【题型】解答题　【知识点】平面几何　【难度】medium
如图, 在 \( \text{Rt}\triangle ABC \) 中, \( \angle ABC = 90^\circ \), 点 \( D \) 在边 \( AC \) 上, 过点 \( D \) 作 \( DE \) 垂直 \( AC \) 交 \( AB \) 于点 \( E \), 连接 \( EC \)、\( BD \) 交于点 \( F \).

(1) 求证: \( \triangle ABD \backsim \triangle ACE \);

(2) 如果 \( BC = BE \), 求证: \( \frac{1}{2}CE^2 = BF \cdot BD \).
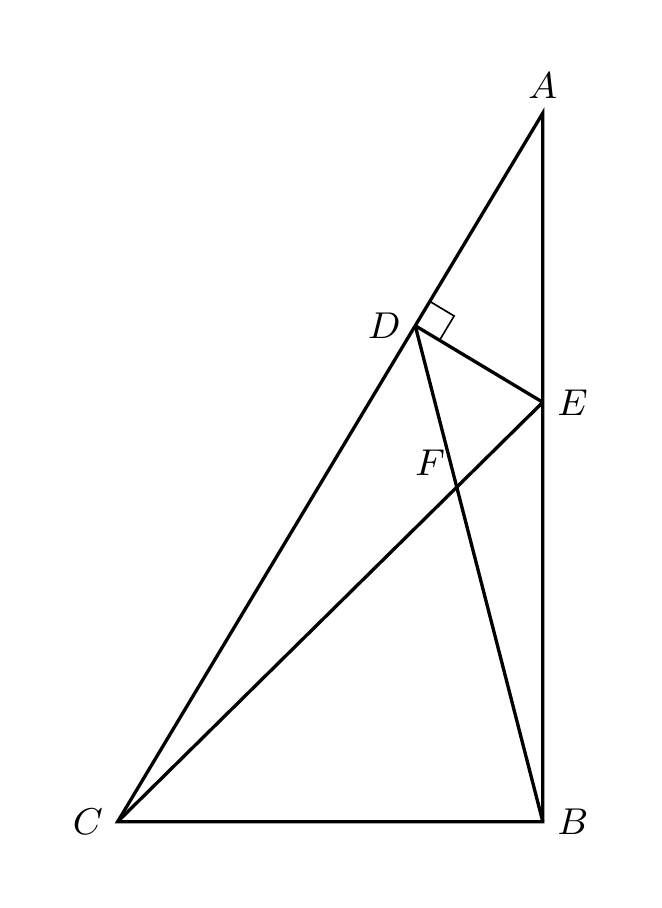
【解答】
【答案】(1) 详见解析

(2) 详见解析

\vspace{1em}

【知识点】用勾股定理解三角形、相似三角形的判定与性质综合

\vspace{1em}

【分析】本题考查了相似三角形的判定与性质、勾股定理等知识:

(1) 由 \( \angle ADE = \angle ABC = 90^\circ \), \( \angle A = \angle A \), 证明 \( \triangle ADE \backsim \triangle ABC \), 得 \( \frac{AD}{AB} = \frac{AE}{AC} \), 所以 \( \frac{AD}{AE} = \frac{AB}{AC} \), 则 \( \triangle ABD \backsim \triangle ACE \);

(2) 由相似三角形的性质得 \( \angle ABD = \angle ACE \), 推导出 \( \angle BDC = \angle BEC \), 由 \( BC = BE \), \( \angle CBE = 90^\circ \), 得 \( \angle BCF = \angle BEC \), \( CE^2 = BC^2 + BE^2 = 2BC^2 \), 则 \( \angle BCF = \angle BDC \), \( BC^2 = \frac{1}{2}CE^2 \), 而 \( \angle FBC = \angle CBD \), 所以 \( \triangle FBC \backsim \triangle CBD \), 则 \( \frac{BC}{BD} = \frac{BF}{BC} \), 所以 \( BC^2 = BF \cdot BD \), 则 \( \frac{1}{2}CE^2 = BF \cdot BD \).

\vspace{1em}

【详解】(1) \( \because \angle ABC = 90^\circ \), \( DE \perp AC \),

\( \therefore \angle ADE = \angle ABC = 90^\circ \),

\( \because \angle A = \angle A \),

\( \therefore \triangle ADE \backsim \triangle ABC \),

\( \therefore \frac{AD}{AB} = \frac{AE}{AC} \),

\( \therefore \frac{AD}{AE} = \frac{AB}{AC} \),

又 \( \because \angle A = \angle A \),

\( \therefore \triangle ABD \backsim \triangle ACE \).

(2) \( \because \triangle ABD \backsim \triangle ACE \),

\( \therefore \angle ABD = \angle ACE \),

\( \therefore \angle BFC = \angle ACE + \angle BEC = \angle ABD + \angle BEC \),

\( \therefore \angle BDC = \angle BFC - \angle ACE \), \( \angle BEC = \angle BFC - \angle ABD \),

\( \therefore \angle BDC = \angle BEC \),

\( \because BC = BE \), \( \angle CBE = 90^\circ \),

\( \therefore \angle BCF = \angle BEC \), \( CE^2 = BC^2 + BE^2 = 2BC^2 \),

\( \therefore \angle BCF = \angle BDC \), \( BC^2 = \frac{1}{2}CE^2 \),

\( \because \angle FBC = \angle CBD \),

\( \therefore \triangle FBC \backsim \triangle CBD \),

\( \therefore \frac{BC}{BD} = \frac{BF}{BC} \),

\( \therefore BC^2 = BF \cdot BD \),

\( \therefore \frac{1}{2}CE^2 = BF \cdot BD \).